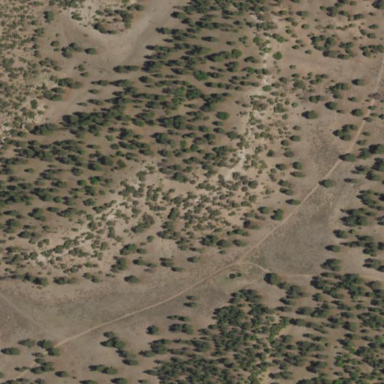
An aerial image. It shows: Patch of scrub vegetation.